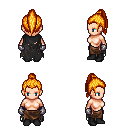
a pixel art fantasy rpg character, female body template, human, light skin, black tattered cape, robe skirt, light blonde long topknot hairstyle, metal gloves, black shoes, four views (front, back, left, right), 2x2 character sprite sheet, small pixel art, hard edges, no anti-aliasing